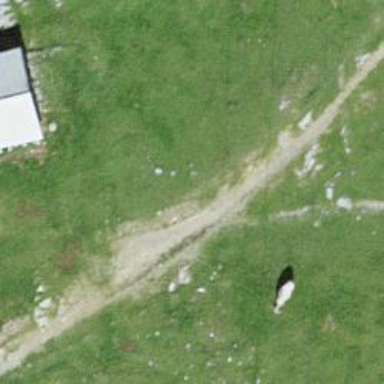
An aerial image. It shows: Path with excellent trail visibility on the ground.